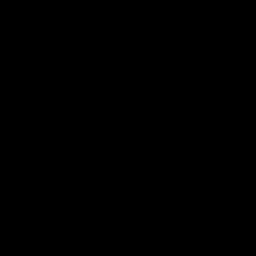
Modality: T1w
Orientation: coronal
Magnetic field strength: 3 T